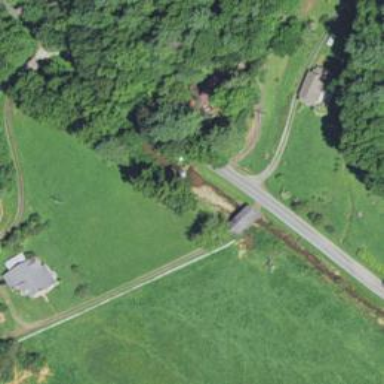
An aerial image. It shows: Covered driveway bridge.